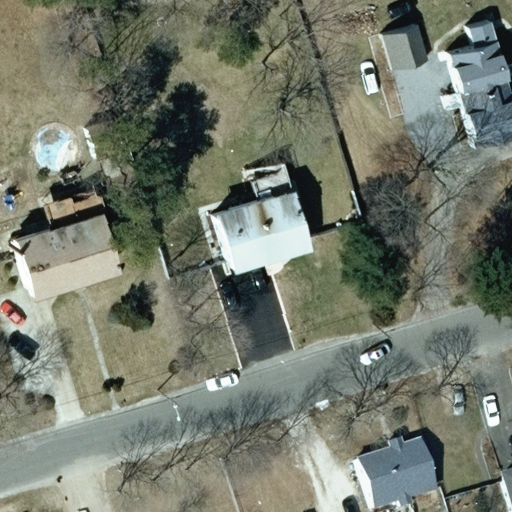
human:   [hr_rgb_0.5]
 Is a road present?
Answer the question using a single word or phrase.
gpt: yes

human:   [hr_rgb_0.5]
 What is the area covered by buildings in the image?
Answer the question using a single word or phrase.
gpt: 1121m2

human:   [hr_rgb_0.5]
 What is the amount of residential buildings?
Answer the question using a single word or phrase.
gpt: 6

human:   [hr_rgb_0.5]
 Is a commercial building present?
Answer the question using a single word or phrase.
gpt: no

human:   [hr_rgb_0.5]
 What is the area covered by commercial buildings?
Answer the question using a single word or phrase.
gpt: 0m2

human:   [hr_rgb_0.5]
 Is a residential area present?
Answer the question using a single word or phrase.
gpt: yes

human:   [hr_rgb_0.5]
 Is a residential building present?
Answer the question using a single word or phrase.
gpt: yes

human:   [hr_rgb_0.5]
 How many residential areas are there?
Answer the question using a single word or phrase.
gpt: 1

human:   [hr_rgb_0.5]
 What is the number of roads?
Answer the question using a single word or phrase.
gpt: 1

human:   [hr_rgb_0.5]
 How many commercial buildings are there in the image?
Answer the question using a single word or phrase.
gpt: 0

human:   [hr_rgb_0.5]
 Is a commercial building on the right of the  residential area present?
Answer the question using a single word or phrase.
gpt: no

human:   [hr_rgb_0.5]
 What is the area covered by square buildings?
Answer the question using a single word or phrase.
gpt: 0m2

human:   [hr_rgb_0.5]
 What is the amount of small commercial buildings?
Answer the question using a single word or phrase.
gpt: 0

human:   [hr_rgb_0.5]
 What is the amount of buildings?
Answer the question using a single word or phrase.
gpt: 6

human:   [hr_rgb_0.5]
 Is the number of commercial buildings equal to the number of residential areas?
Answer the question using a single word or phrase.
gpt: no

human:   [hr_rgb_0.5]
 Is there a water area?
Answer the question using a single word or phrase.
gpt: no

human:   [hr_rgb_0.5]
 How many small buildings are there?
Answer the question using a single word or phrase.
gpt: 1

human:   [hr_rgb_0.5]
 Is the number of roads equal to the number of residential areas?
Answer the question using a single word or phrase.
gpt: yes

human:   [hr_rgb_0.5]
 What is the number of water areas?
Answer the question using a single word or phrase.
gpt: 0

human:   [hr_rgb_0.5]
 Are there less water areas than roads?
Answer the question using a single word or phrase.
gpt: yes

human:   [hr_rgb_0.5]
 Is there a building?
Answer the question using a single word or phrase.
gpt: yes

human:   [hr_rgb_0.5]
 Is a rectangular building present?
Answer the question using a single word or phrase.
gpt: yes

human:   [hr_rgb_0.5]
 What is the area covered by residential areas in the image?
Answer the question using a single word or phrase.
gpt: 10619m2

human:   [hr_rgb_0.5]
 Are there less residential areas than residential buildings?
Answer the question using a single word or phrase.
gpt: yes

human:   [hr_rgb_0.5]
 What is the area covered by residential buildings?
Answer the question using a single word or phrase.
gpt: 1121m2

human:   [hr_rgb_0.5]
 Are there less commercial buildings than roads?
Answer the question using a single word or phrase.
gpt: yes

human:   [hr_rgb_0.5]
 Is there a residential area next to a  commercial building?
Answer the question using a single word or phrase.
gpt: no

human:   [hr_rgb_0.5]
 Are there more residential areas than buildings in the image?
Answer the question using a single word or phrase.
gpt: no

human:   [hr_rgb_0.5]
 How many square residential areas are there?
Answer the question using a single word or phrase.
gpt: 0

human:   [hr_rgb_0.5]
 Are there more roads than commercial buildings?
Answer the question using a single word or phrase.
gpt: yes

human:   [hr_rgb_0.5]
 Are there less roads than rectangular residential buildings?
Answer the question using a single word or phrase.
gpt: yes

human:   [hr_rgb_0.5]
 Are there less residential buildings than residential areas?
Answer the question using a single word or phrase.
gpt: no

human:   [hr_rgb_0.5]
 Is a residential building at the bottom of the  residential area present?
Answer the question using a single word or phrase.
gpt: yes

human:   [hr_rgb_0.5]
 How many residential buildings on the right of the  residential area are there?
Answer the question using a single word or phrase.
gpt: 4

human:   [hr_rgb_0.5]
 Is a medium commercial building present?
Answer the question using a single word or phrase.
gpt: no

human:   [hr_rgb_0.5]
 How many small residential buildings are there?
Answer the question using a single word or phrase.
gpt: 1

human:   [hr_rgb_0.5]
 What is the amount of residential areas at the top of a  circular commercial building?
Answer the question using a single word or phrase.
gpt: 0

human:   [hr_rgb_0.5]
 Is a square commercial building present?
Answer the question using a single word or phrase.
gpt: no

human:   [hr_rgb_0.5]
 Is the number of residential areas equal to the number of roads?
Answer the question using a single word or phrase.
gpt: yes

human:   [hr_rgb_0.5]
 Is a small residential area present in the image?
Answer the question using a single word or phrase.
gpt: no

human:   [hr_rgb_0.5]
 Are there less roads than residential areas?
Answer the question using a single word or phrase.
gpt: no

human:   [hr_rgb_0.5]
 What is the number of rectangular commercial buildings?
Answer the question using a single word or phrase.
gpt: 0

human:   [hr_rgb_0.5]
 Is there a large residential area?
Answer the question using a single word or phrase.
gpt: yes

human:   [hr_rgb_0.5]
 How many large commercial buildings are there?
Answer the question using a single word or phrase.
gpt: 0

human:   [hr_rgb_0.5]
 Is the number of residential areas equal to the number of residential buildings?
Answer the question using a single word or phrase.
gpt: no

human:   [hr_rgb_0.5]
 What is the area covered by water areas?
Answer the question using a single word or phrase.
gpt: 0m2

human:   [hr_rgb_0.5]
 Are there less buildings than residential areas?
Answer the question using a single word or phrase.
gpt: no

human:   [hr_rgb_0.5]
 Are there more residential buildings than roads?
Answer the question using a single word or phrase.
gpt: yes

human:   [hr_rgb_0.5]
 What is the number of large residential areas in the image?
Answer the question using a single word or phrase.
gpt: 1

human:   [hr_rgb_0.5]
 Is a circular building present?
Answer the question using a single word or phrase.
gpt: no

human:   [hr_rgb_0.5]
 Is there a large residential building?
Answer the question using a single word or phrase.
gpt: no

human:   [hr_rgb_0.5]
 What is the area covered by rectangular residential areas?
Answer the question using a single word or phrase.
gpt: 10619m2

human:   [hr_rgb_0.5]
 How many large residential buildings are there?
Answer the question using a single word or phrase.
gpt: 0

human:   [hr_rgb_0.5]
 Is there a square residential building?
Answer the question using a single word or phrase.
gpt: no

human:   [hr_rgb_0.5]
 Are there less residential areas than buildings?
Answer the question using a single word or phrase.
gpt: yes

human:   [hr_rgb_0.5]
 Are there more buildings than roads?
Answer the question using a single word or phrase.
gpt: yes

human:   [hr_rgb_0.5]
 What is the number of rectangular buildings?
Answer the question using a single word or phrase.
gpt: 3

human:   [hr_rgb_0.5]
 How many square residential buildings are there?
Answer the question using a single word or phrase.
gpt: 0

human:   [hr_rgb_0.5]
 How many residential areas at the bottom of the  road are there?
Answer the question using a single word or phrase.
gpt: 0

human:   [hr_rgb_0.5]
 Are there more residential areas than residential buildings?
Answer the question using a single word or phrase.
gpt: no

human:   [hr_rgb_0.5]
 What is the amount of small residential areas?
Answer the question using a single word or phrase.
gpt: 0

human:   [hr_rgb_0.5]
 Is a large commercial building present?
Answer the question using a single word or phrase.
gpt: no

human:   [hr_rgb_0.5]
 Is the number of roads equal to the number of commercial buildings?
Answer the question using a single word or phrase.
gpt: no

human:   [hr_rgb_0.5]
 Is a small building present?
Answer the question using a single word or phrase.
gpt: yes